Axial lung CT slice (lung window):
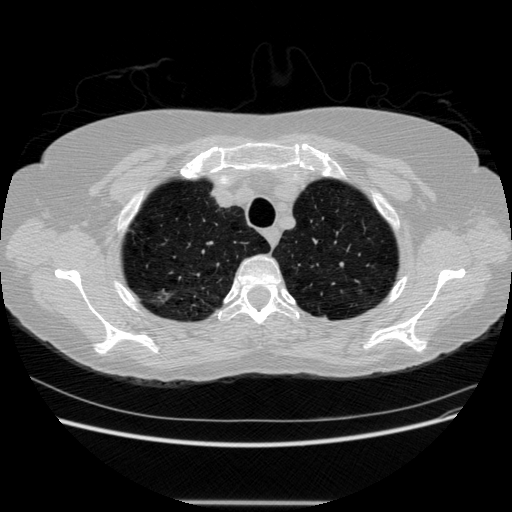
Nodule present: no